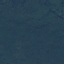
Label: Forest